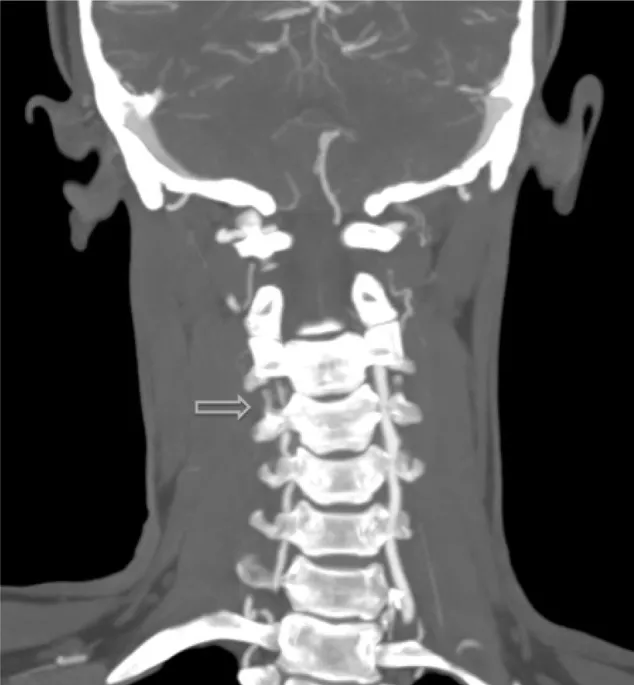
Additional MRI angiography imaging revealing bilateral focal loss of flow-related enhancement in the distal cervical vertebral arteries with distal antegrade flow compatible with bilateral vertebral dissections with severe stenosis and antegrade collaterals.
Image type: radiology (ct)